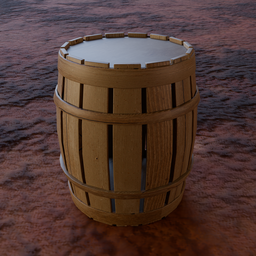
Label: tools